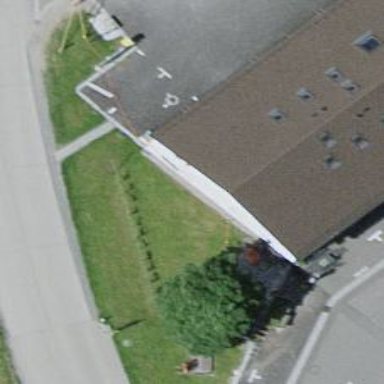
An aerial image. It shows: Post office.